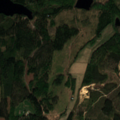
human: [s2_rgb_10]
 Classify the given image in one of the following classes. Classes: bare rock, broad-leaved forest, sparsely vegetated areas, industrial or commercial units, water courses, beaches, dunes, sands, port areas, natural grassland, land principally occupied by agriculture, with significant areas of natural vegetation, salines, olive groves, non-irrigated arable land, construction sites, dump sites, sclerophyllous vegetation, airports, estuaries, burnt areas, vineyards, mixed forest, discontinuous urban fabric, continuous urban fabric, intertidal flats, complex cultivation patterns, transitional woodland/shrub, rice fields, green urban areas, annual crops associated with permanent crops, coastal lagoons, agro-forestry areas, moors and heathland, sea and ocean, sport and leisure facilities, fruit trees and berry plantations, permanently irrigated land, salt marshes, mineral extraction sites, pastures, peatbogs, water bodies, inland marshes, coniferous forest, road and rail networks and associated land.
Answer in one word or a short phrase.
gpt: coniferous forest, mixed forest, transitional woodland/shrub, water bodies